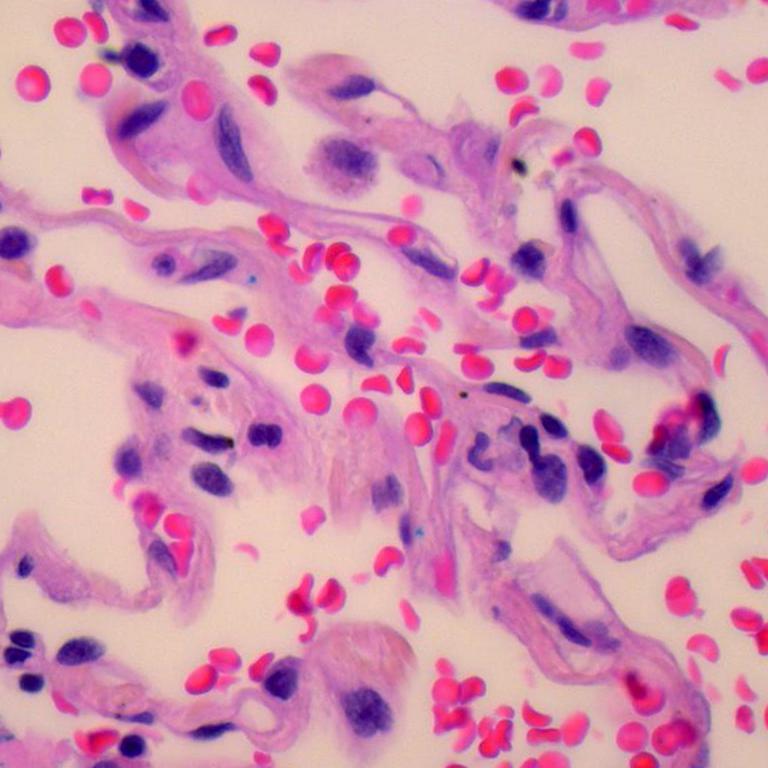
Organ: lung
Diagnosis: benign